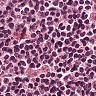
Metastatic tissue present: no